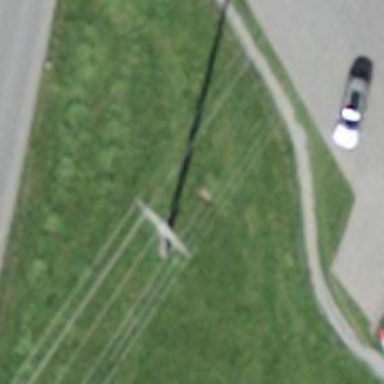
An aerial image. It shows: Power tower.